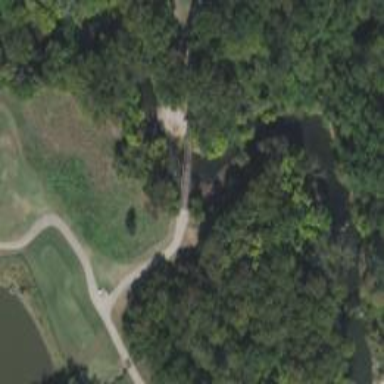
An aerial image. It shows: Path used for both walking and golf.